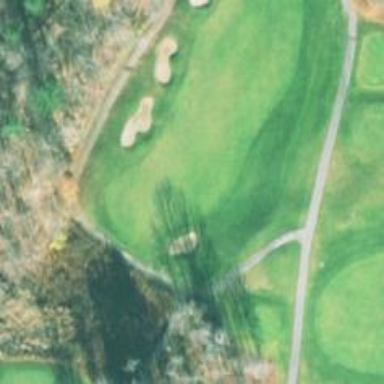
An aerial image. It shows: Golf hole.